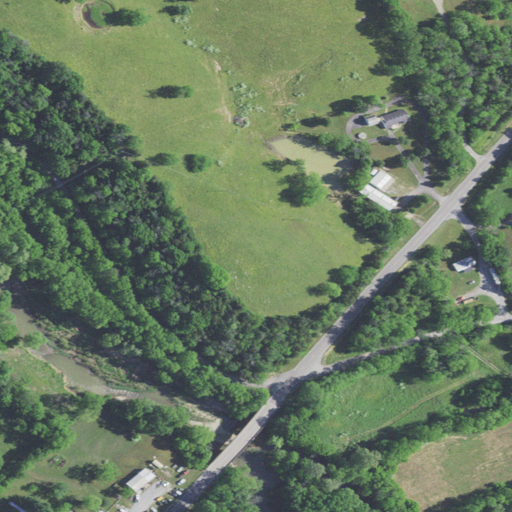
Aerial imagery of mountain in Kentucky named Mount Zenia containing pasture, deciduous forest, open development, mixed forest, low intensity development, medium intensity development, and high intensity development